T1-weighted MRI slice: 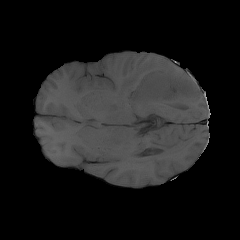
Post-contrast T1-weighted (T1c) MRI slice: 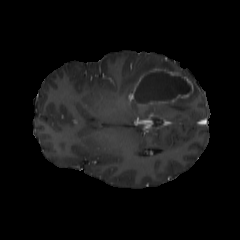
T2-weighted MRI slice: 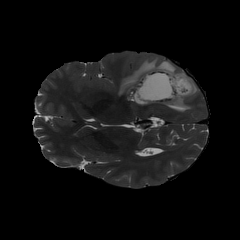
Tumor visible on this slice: yes